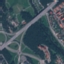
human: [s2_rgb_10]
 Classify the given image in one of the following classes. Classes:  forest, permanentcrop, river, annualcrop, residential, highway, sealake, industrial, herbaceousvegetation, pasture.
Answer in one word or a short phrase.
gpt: Highway